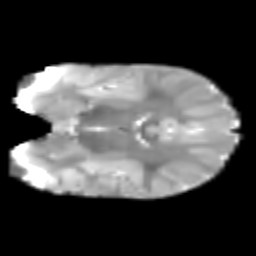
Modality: T2w
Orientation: coronal
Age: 6
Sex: male
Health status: healthy